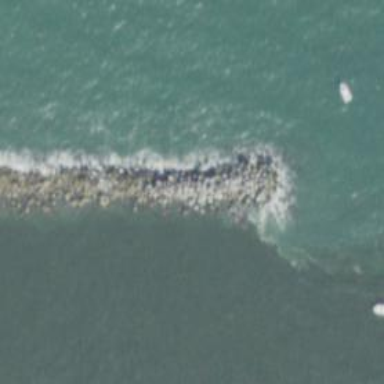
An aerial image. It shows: Natural rock reef.